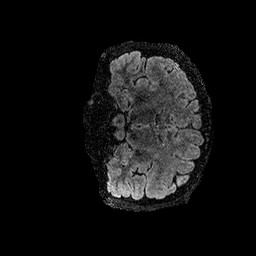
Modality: FLAIR
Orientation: coronal
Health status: ill
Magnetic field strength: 3 T